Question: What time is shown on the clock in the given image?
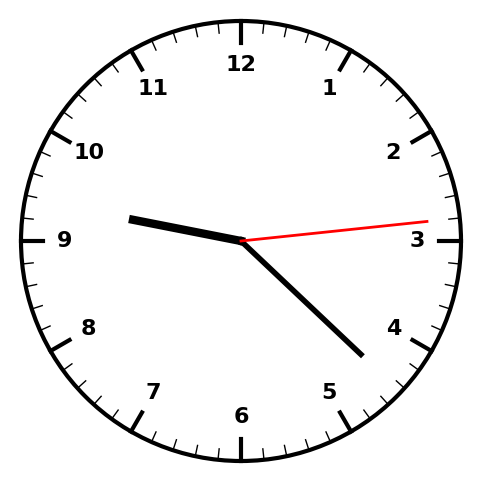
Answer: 09:22:14